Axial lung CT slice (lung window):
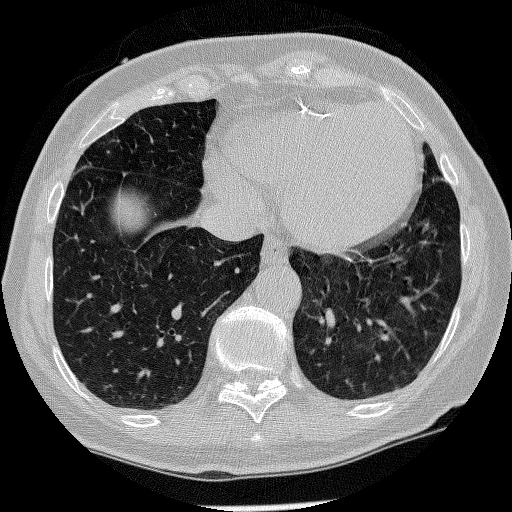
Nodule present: no